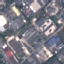
Land use / land cover: Industrial